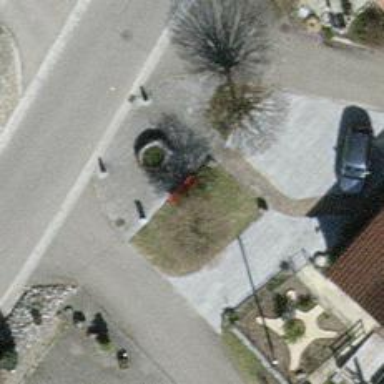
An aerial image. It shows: Red bench.